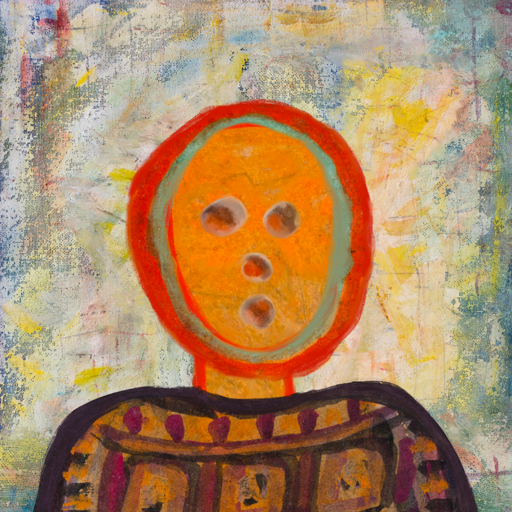
Background: Irani, Head And Neck Front: Sisters, Face Front: Rupkatha, Bust: Doll, Hair Front: Sisters, Head Accessory: Blank, Second Necklace: Blank, Necklace: Blank, Baby: Blank